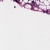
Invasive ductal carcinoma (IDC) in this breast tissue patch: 1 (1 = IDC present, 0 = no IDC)